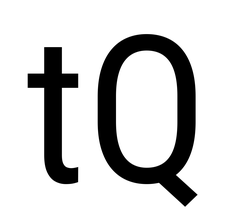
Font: Roboto_Condensed_Regular